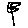
Label: flower